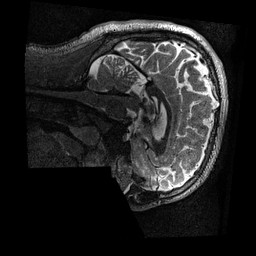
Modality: T2w
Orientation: sagittal
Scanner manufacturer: siemens
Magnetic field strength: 3 T
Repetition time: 3.2 s
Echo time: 0.564 s